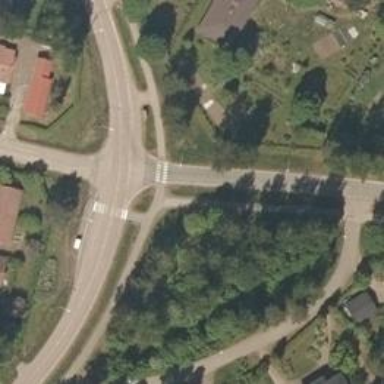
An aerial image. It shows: Tertiary road with asphalt surface. There is separate sidewalk and cycle track along the road.